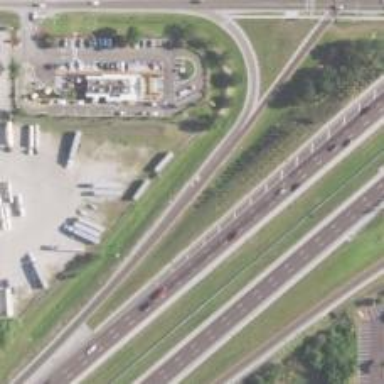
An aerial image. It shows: Diamond junction on motorway link.